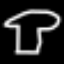
Label: mushroom